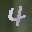
Label: 4